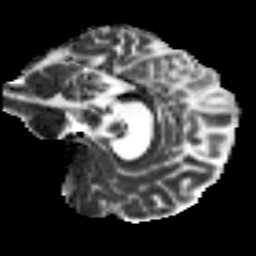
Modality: MD
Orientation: sagittal
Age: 25
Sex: male
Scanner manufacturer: siemens
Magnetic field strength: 3 T
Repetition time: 8.8 s
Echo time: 0.085 s